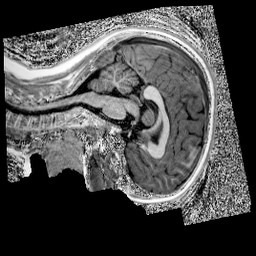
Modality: UNIT1
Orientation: sagittal
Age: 9
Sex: female
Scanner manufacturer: siemens
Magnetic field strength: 3 T
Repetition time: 4 s
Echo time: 0.00303 s